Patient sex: F
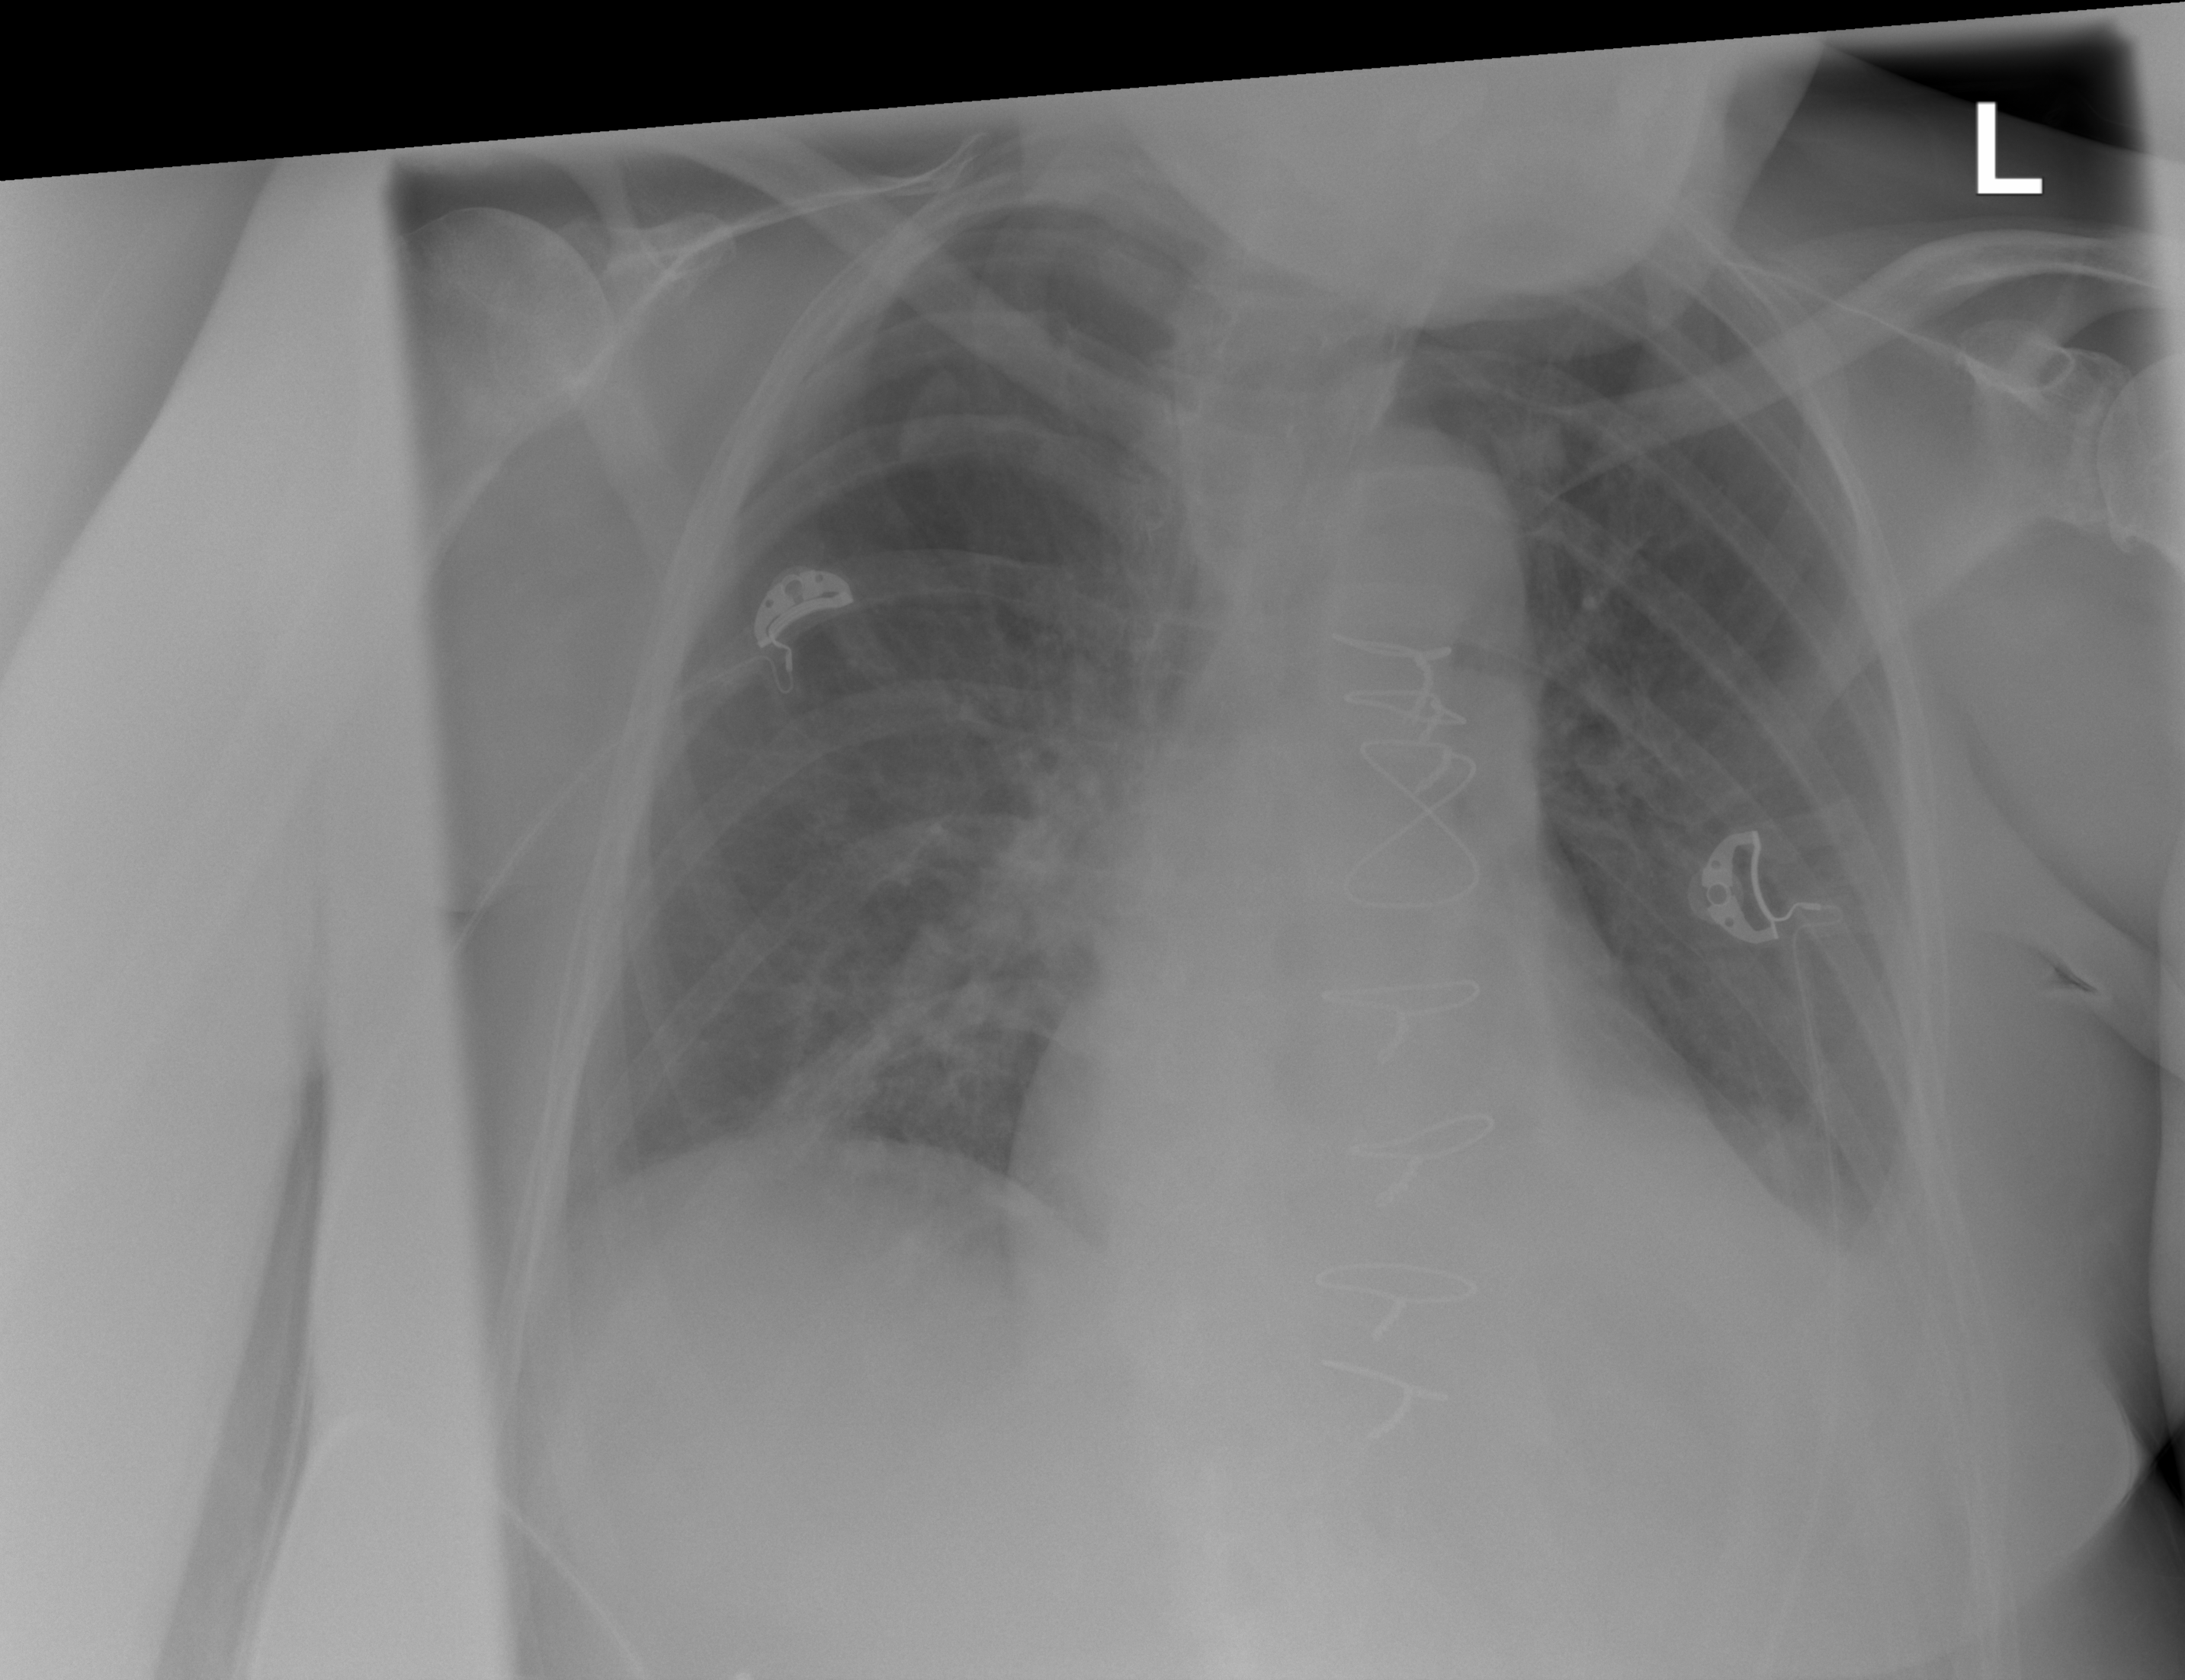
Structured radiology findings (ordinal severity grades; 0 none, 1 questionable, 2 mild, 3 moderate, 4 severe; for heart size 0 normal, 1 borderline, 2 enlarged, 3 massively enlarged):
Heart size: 0
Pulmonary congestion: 0
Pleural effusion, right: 0
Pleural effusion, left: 2
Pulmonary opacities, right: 0
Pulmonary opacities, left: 0
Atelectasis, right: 2
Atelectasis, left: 2